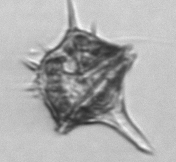
Label: Amylax